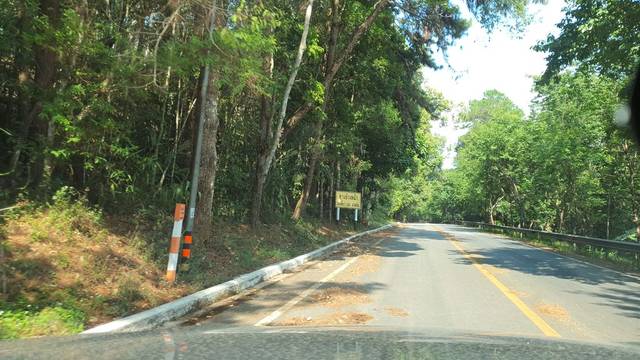
Region: Thailand
Coordinates: 18.802, 98.899